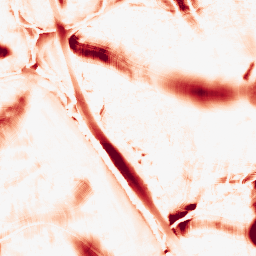
Category: morphological
Decomposition family: morphological_ellipse
Decomposition parameters: operation: opening
width: 50
height: 50
Upsampling method: sinc_hamming
Upsampling parameters: scale: 2
kernel_size: 16
Upsampling scale: 2